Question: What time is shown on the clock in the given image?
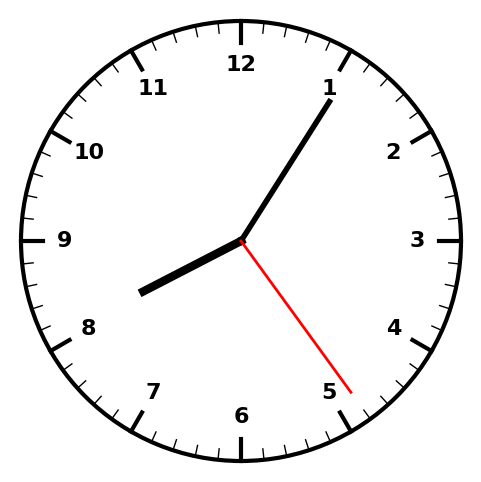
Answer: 08:05:24